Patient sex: F
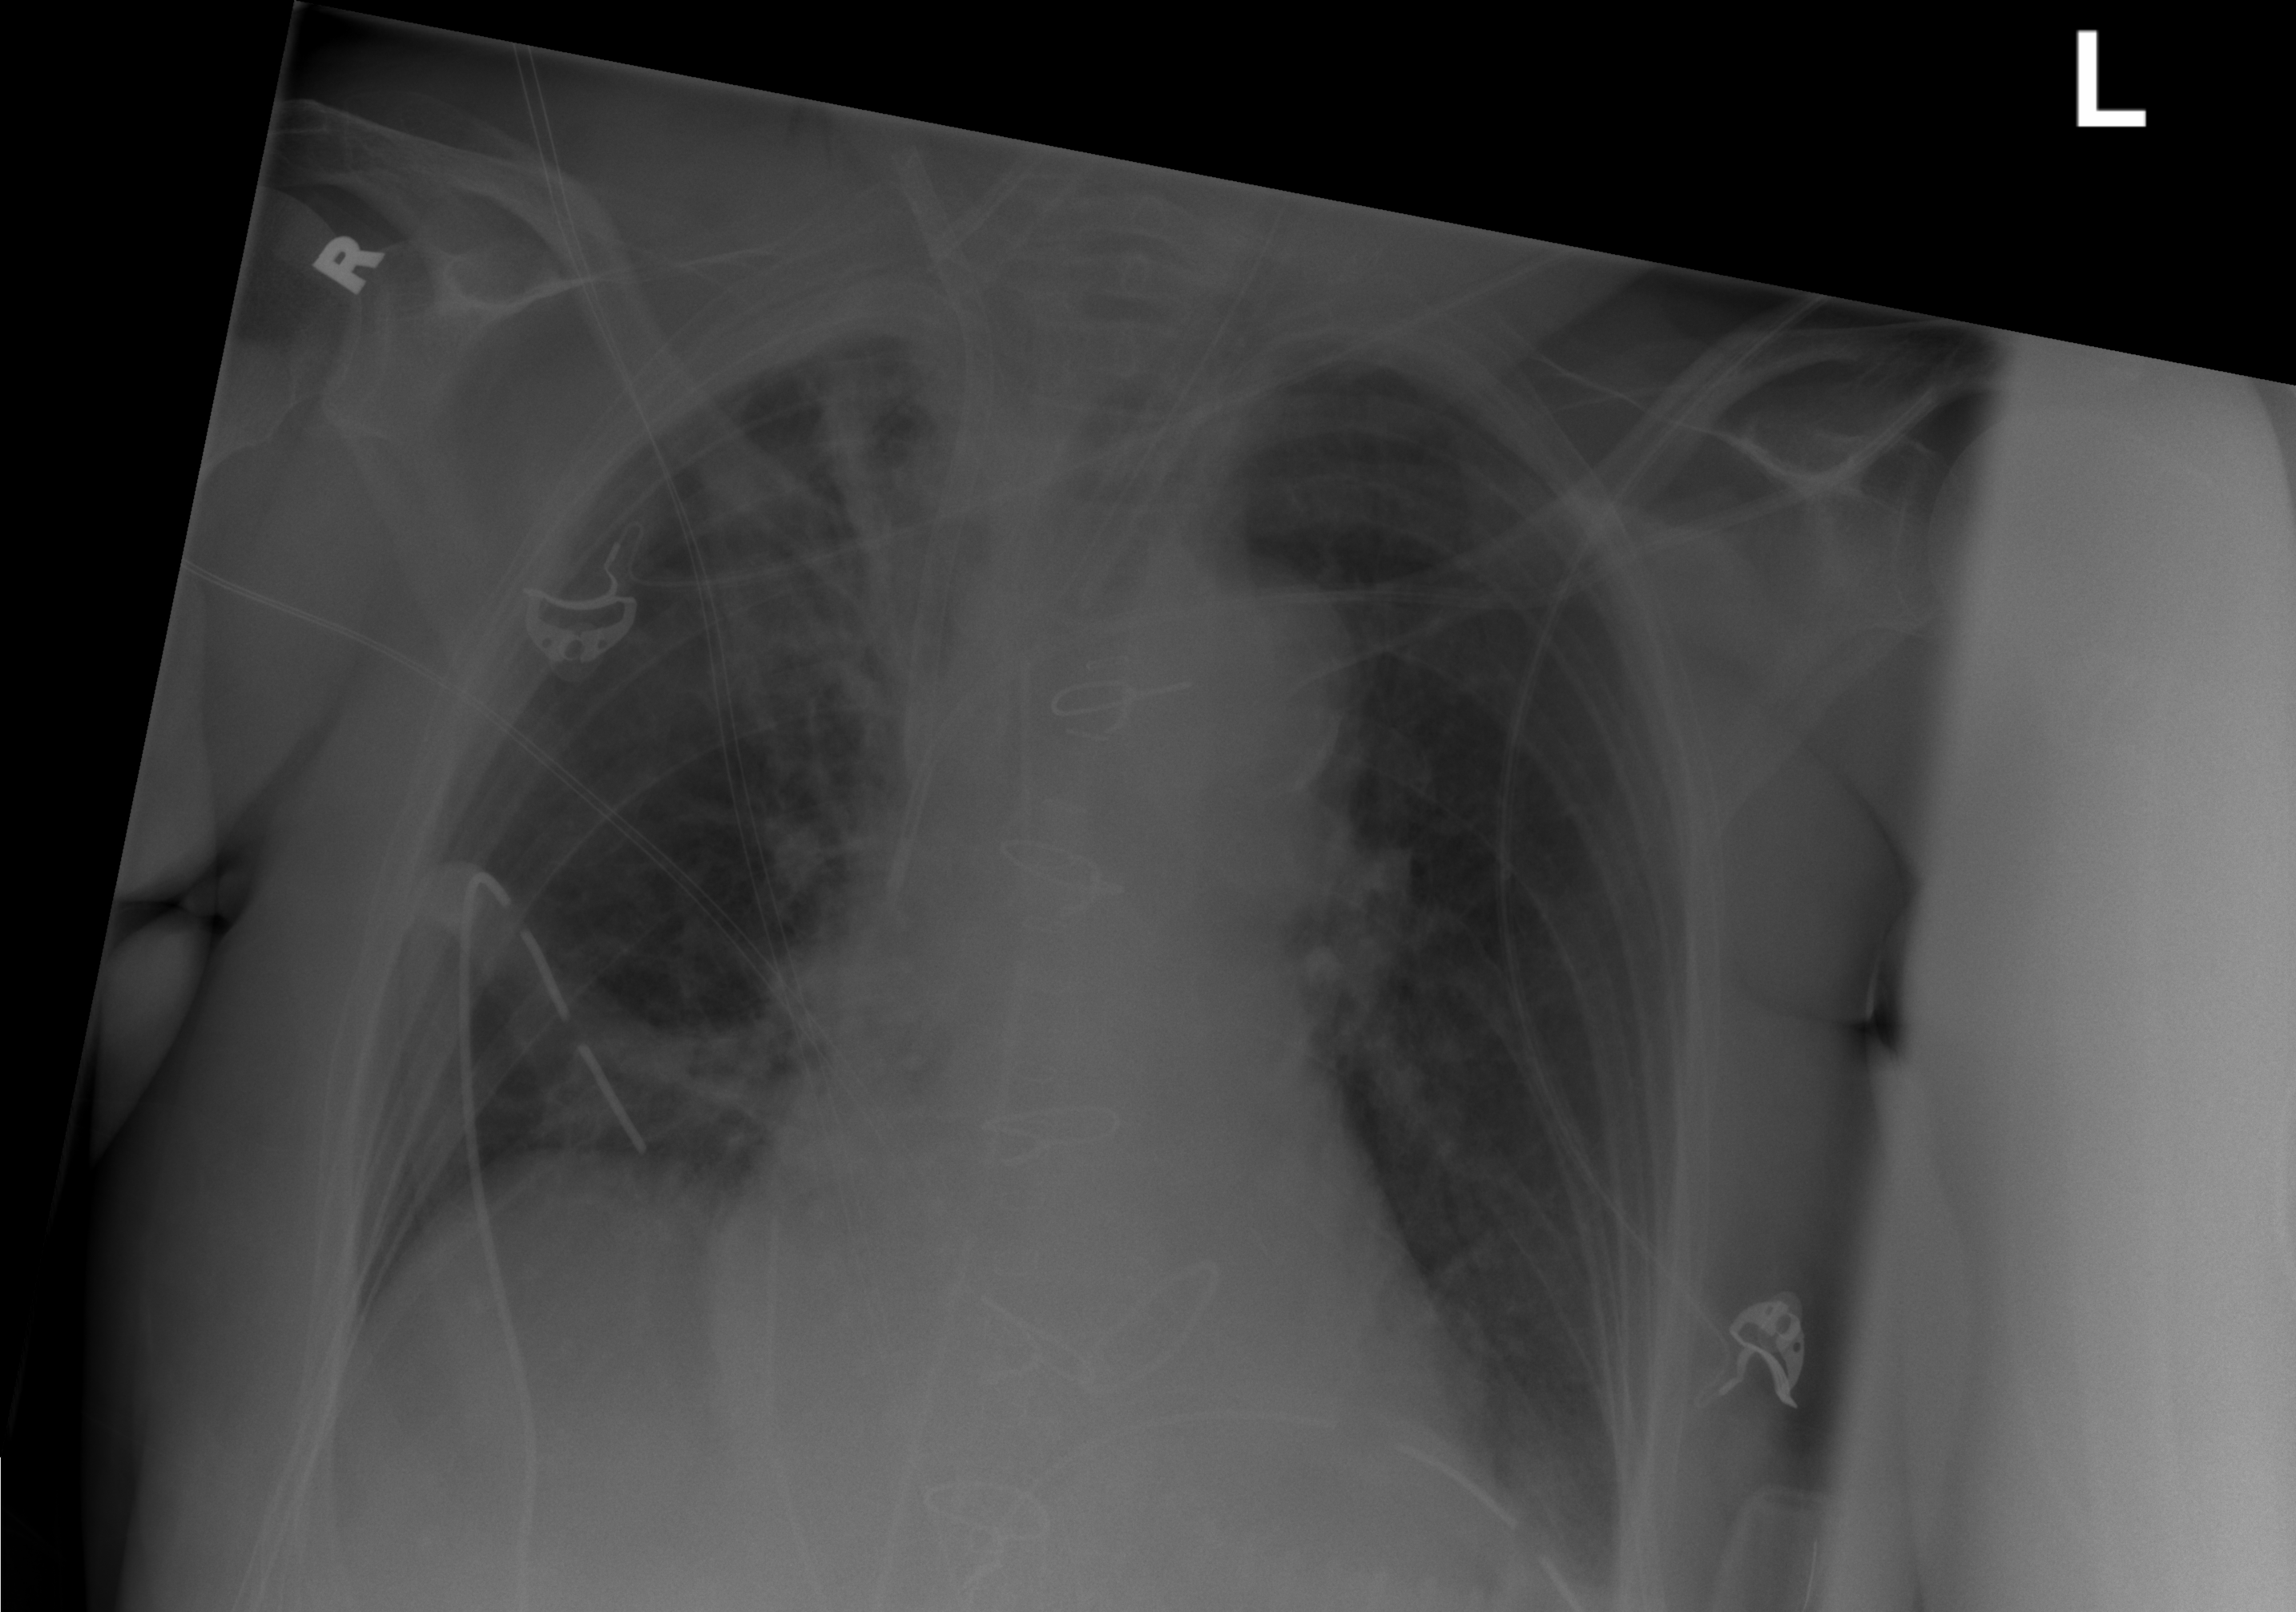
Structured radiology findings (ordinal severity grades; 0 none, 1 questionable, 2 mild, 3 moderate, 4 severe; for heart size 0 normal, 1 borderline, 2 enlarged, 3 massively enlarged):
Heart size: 0
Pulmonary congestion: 0
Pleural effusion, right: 0
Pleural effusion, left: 0
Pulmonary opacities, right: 1
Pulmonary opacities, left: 0
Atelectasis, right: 2
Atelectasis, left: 0